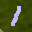
Label: 1